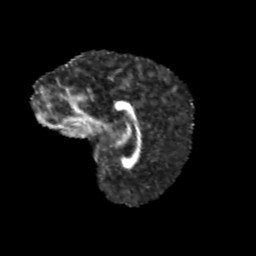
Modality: FA
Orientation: sagittal
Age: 13
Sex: female
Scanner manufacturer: siemens
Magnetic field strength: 3 T
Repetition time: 3.8 s
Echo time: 0.07 s